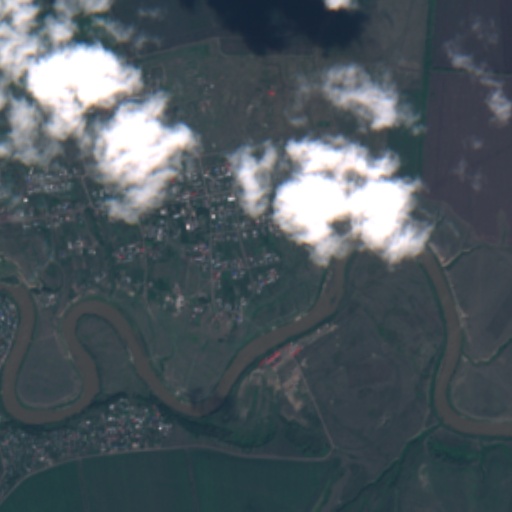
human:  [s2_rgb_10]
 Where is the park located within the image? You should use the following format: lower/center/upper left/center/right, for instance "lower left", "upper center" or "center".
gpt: The park is located in the upper right of the image.
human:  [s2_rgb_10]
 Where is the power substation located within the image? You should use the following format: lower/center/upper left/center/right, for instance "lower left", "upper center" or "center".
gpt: The power substation is located in the upper left of the image.
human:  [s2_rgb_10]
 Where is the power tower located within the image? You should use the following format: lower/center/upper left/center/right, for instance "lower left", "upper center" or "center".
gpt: The power tower is located in the upper left of the image.
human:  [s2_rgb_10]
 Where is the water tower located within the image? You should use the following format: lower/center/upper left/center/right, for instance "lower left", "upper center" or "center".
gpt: The water tower is located in the upper center of the image.
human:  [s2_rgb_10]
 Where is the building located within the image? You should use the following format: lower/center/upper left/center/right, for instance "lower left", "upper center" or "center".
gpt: There is no building in the image.